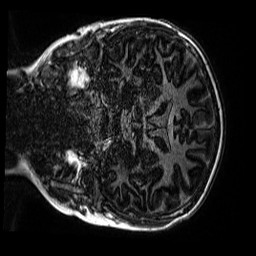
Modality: MP2RAGE
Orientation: coronal
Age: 9
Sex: male
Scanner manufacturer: siemens
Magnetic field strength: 3 T
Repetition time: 4 s
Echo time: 0.00299 s